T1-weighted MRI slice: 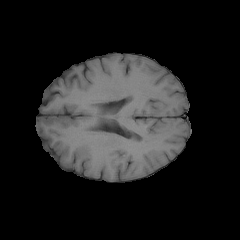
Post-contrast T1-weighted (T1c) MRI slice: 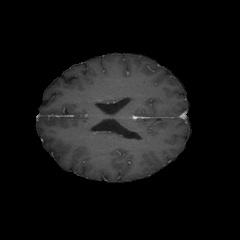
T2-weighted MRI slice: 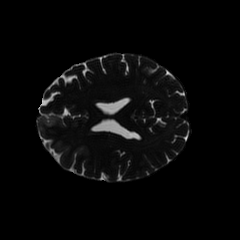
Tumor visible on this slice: yes